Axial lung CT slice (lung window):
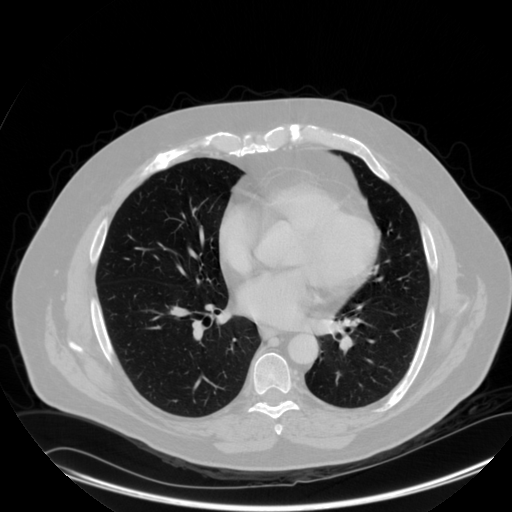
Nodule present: no